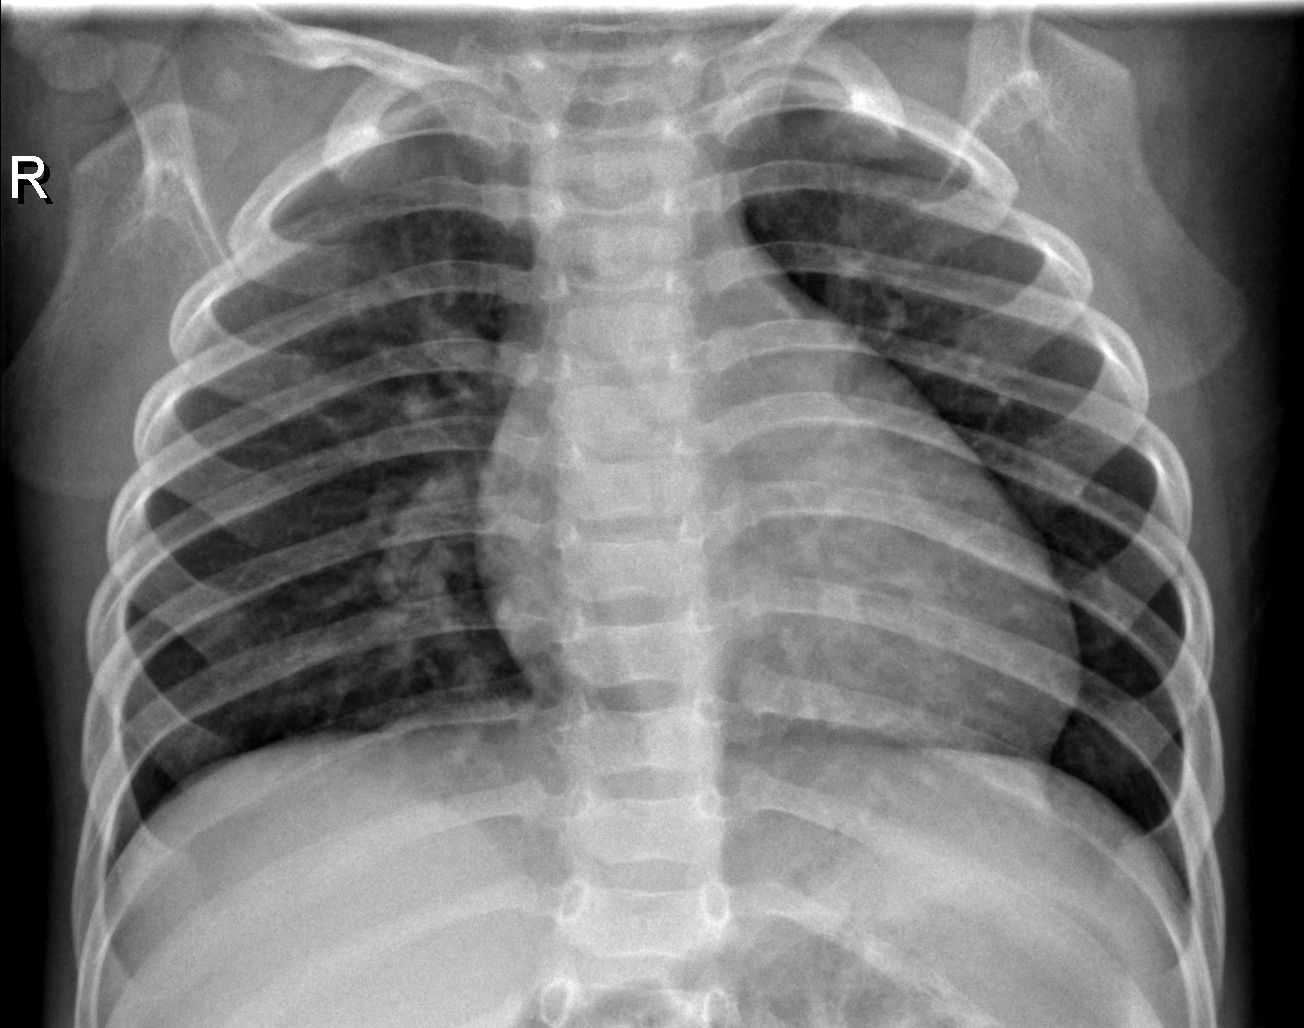
Diagnosis: NORMAL